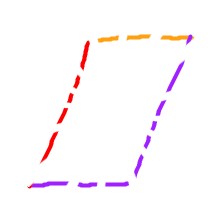
Shape: parallelogram